Group 1:
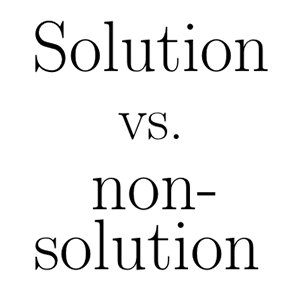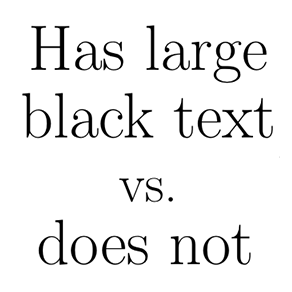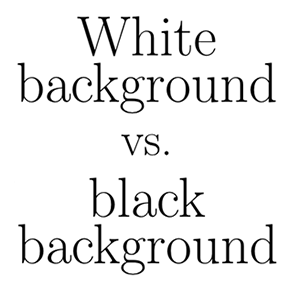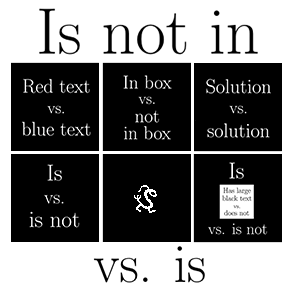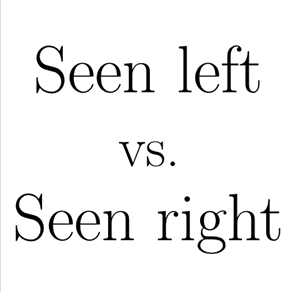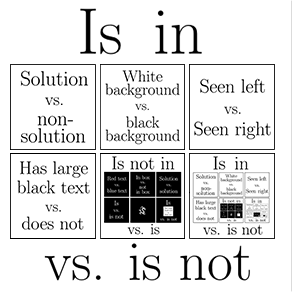
Group 2:
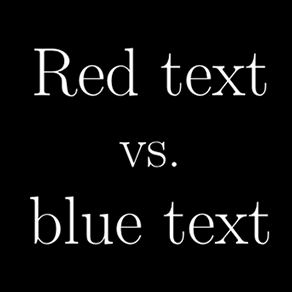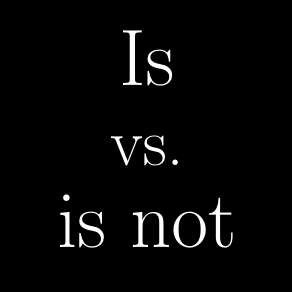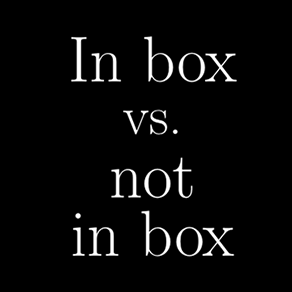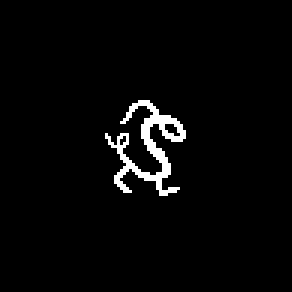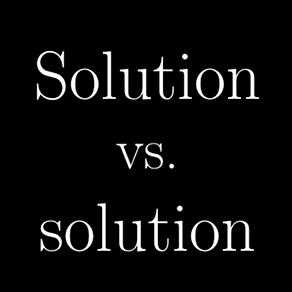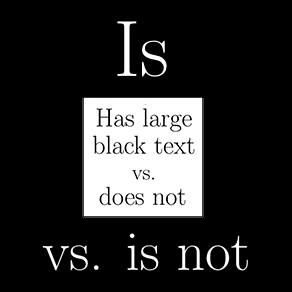
Rule separating the two groups: Solution for this problem (BP545) in English text vs. not.
Concepts: nesting, recursion, self-reference
Comments: This Problem admits multiple solutions besides "Solution for this problem in English text vs. not so," some of which are listed as the left examples. Some do not depend on the English language, so this Problem is technically "solvable" without the relevant cultural information.
Author: Aaron David Fairbanks